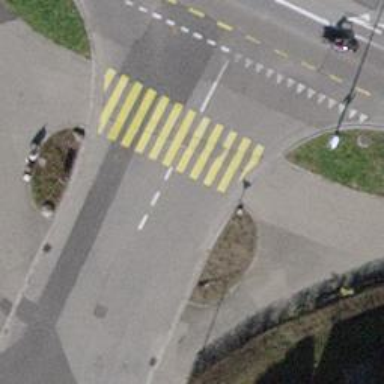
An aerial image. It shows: Road with traffic signals.